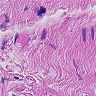
Metastatic tissue present: no